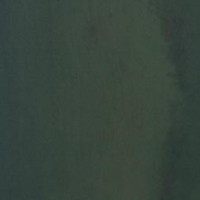
EUNIS habitat code: 15
Species observed at this site:
Salvia pratensis